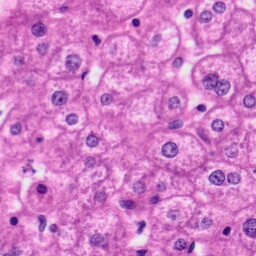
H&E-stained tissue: Liver